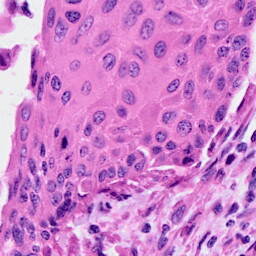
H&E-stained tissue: Cervix